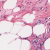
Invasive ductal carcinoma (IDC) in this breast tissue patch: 0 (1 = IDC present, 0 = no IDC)